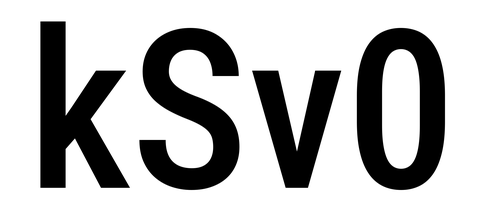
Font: Roboto_Condensed_Medium